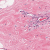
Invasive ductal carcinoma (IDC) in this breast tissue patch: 0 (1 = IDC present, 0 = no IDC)